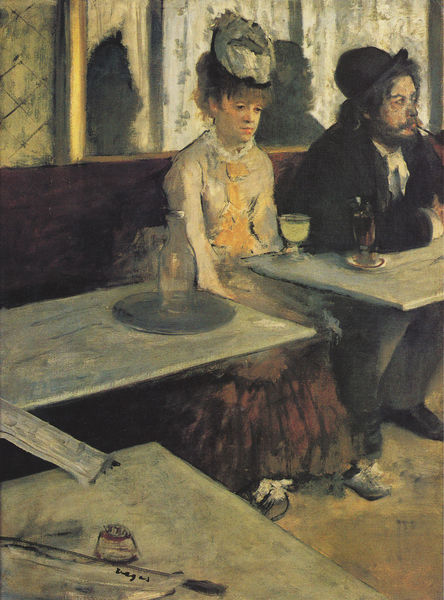
Titel: L'absinthe
Künstler: Edgar Degas
Standort: Paris
Institution: Musée d'Orsay
Schlagwörter: dunkel, feder, gemälde, mann, schatten, wasser, weiß, gelb, grün, impressionismus, sitzen, bar, blume, braun, bunt, cafe, degas, fenster, frankreich, frau, getränk, glas, grau, hell, holz, hut, hüte, kaffeehaus, kleid, licht, raum, renoir, schwarz, tisch, tische, blick, dame, rot, schal, gesellschaft, malerei, rock, schleife, alkohol, anzug, bart, betrunken, betrunkene, flasche, getränke, gläser, hemd, hose, jacke, jung, kappe, kneipe, lokal, mütze, trinken, wand, wirtschaft, arme, bluse, falten, kleidung, kragen, messer, stehen, tablett, teller, trauer, herr, niederlande, signatur, spiegel, vorhang, öl, einsamkeit, spiegelung, einsam, gold, kelch, realismus, paar, schleifen, schulter, schultern, traurig, genre, pony, krug, ornage, füße, lehne, perspektive, haltung, schuhe, bank, ölgemälde, lehnen, langeweile, wein, gardine, gardinen, krawatte, pfeife, rauchen, ernst, maler, manet, melancholie, tasse, stube, allein, couch, ölfarbe, still, reflexion, griff, trostlos, restaurant, weinglas, auguste, absinth, gaststätte, bürgertum, bier, schuh, bänke, karaffe, ehe, schweigen, abwesend, pantoffel, flüssigkeit, raucher, bürgerlich, pfeiffe, trinker, tintenfass, rocj, wirtshaus, körperhaltung, verzweifelt, kloks, delacroix, glaß, blus, nebeneinander, gastwirtschaft, alkoholiker, besoffen, wasserflasche, bistro, kafee, marmortische, begleiter, beziehung, neben, pub, absinthglas, absinthtrinker, absinthtrinkerin, abszint, abzint, klas, klox, pfiefe, ruachen, tintenefass, trinkerin, absynth, grau braun, gleichgültig, stunk, bisto